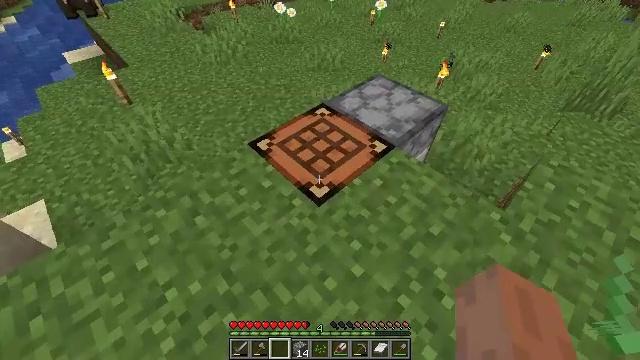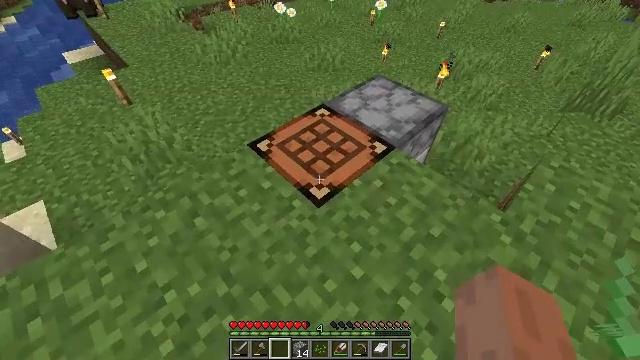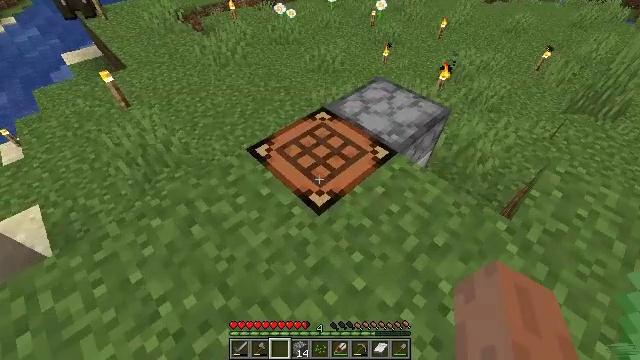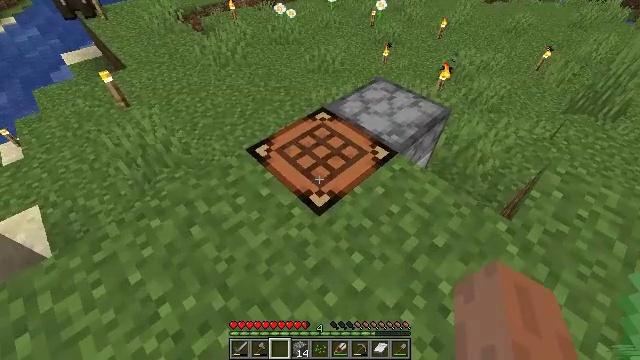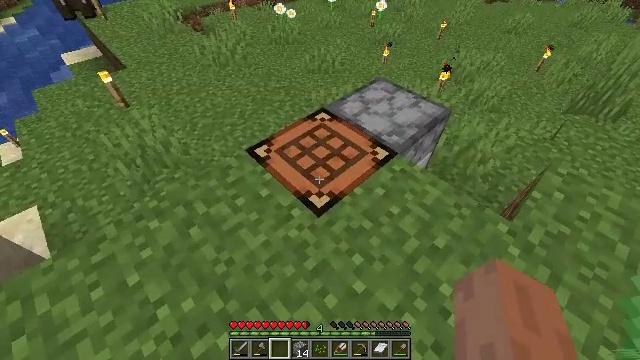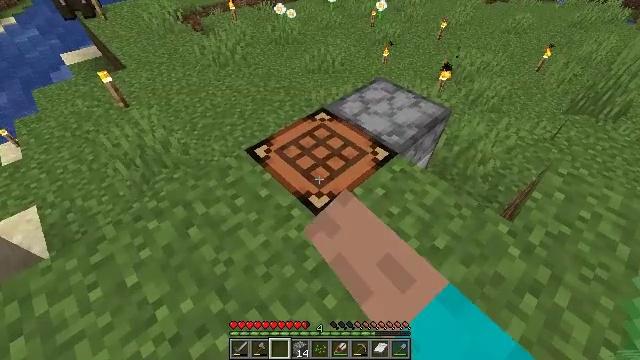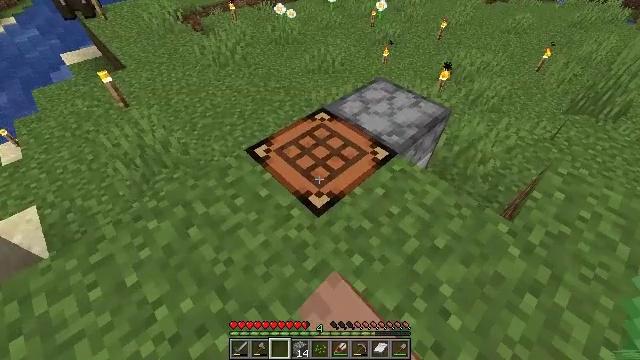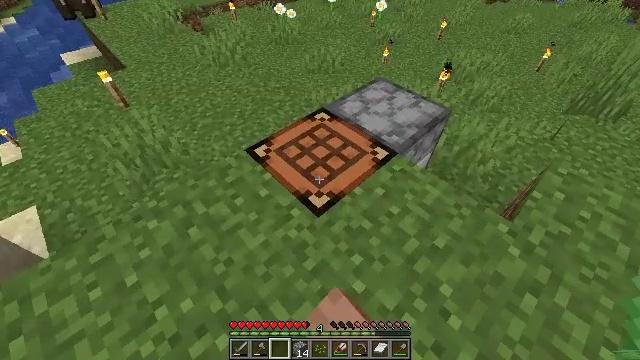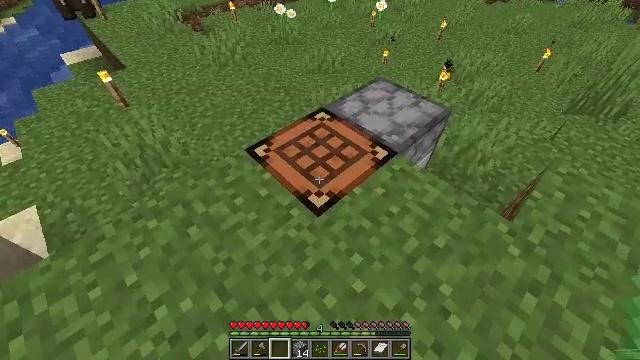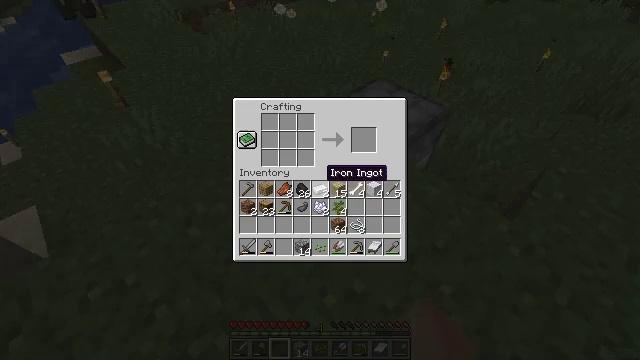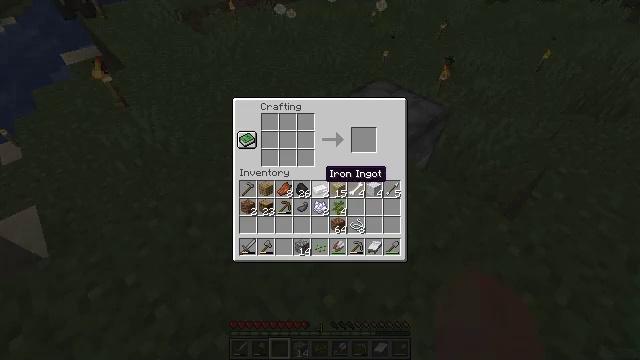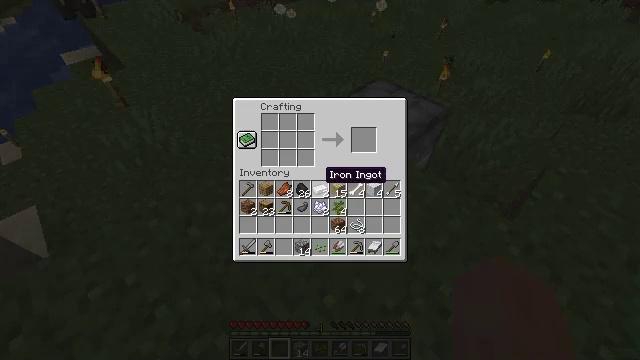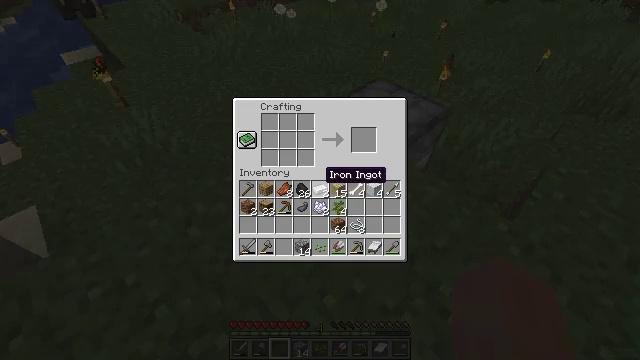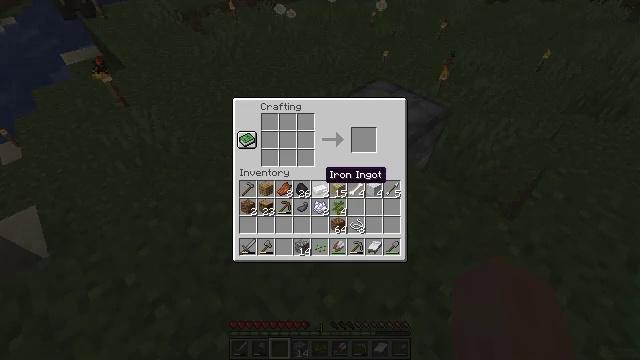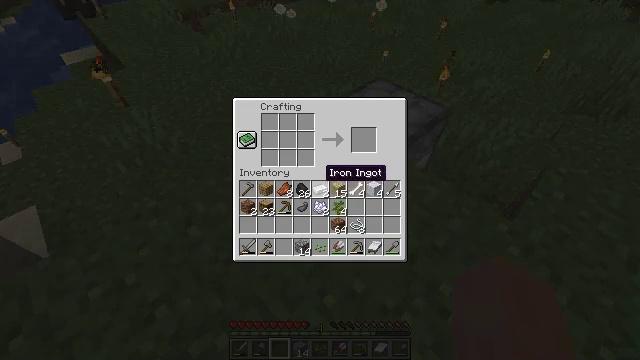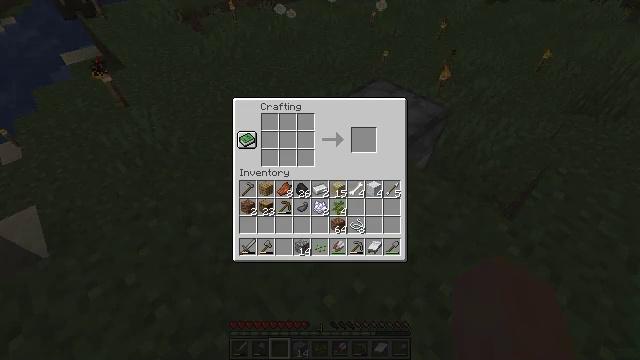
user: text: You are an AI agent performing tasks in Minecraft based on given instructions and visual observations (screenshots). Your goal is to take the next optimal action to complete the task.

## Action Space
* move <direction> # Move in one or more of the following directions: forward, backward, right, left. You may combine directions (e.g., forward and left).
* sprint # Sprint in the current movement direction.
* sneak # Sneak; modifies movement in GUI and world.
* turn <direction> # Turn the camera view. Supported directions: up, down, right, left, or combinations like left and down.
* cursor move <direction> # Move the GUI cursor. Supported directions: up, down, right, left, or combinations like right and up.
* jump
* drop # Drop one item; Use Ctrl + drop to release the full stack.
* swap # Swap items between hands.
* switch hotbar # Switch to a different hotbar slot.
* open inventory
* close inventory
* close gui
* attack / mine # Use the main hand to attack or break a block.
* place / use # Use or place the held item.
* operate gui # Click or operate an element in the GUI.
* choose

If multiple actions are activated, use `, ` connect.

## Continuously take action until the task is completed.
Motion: motion action
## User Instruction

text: In the crafting grid, turn an oak log into oak planks.
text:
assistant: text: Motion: no_op
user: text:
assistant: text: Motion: no_op
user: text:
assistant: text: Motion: no_op
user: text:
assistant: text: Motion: use / place
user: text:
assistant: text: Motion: use / place
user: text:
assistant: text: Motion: use / place
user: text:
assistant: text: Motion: no_op
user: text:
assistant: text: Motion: no_op
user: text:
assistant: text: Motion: open gui
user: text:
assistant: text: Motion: no_op
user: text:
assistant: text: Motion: no_op
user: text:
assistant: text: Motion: no_op
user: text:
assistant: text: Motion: no_op
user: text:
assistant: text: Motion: no_op
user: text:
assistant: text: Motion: no_op
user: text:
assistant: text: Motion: no_op
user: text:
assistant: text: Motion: cursor move left
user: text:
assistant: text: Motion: cursor move left and down
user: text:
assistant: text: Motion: cursor move down
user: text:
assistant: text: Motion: no_op
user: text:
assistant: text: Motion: no_op
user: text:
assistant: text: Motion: no_op
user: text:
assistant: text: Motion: no_op
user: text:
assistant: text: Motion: no_op
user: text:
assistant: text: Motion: no_op
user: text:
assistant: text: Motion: no_op
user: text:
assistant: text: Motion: no_op
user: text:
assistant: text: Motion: no_op
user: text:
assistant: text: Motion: no_op
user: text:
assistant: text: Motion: no_op